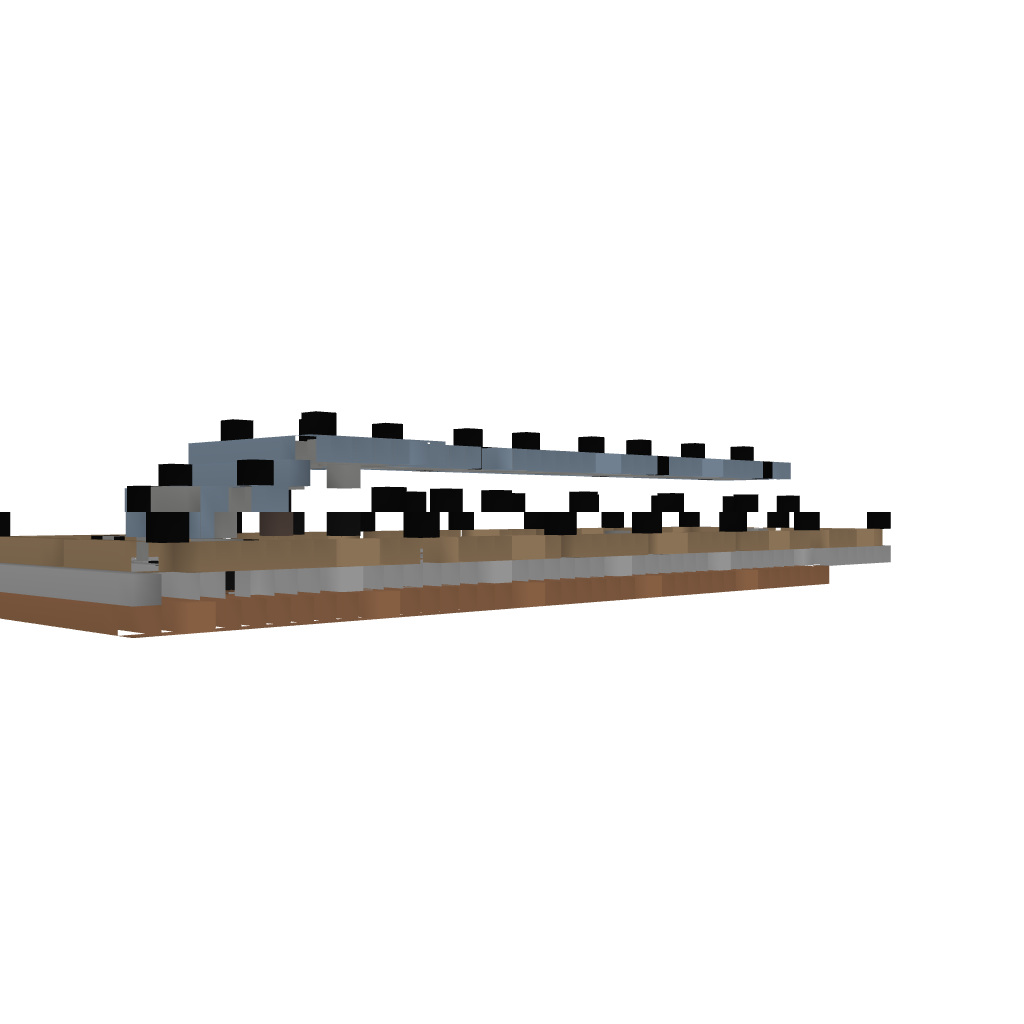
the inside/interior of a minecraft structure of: Huge Furnace Factory